Question: I have a file containing many instances of block text that are $ separated. After each $ sign, there is a line break. How do I remove this line break after each dollar sign using the Regex search option in Notepad ++?
Update on Bohemians answer:

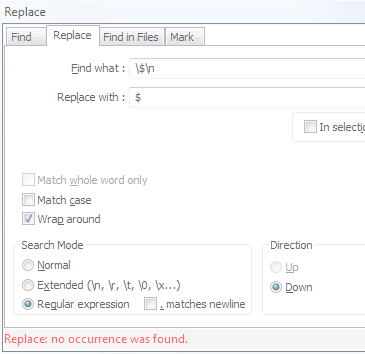
Answer: You would need to escape the '$':
'''
Search: \$[
]+
Replace: $
'''
Without escaping, '$' means "end of line".